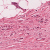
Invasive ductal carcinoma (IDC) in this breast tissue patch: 1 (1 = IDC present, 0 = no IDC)